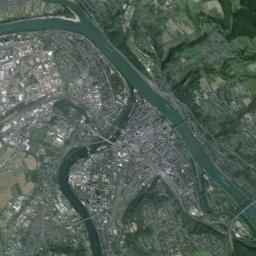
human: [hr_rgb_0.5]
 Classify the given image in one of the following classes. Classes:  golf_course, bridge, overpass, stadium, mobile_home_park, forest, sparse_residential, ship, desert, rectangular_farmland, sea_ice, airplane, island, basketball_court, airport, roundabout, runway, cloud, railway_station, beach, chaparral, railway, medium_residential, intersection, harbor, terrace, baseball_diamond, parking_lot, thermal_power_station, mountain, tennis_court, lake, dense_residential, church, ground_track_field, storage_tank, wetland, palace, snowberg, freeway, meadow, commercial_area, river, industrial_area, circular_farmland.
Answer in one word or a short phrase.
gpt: river